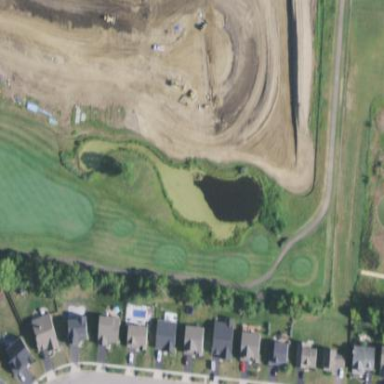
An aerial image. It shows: Water hazard on golf course. The hazard is natural water feature.